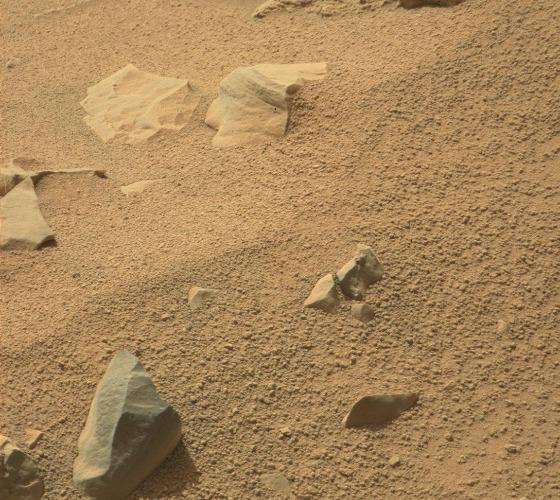
Terrain classes present: Gravel / Sand / Soil, Rock, Shadow